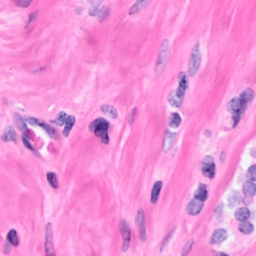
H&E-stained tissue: Breast